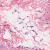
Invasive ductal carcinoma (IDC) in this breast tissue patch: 0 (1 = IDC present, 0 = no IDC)